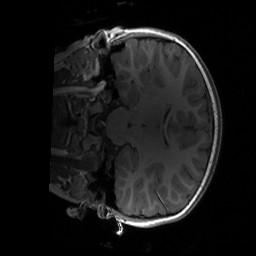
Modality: T1w
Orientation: coronal
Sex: female
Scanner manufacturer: siemens
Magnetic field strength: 3 T
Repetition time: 1.9 s
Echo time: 0.00243 s